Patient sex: F
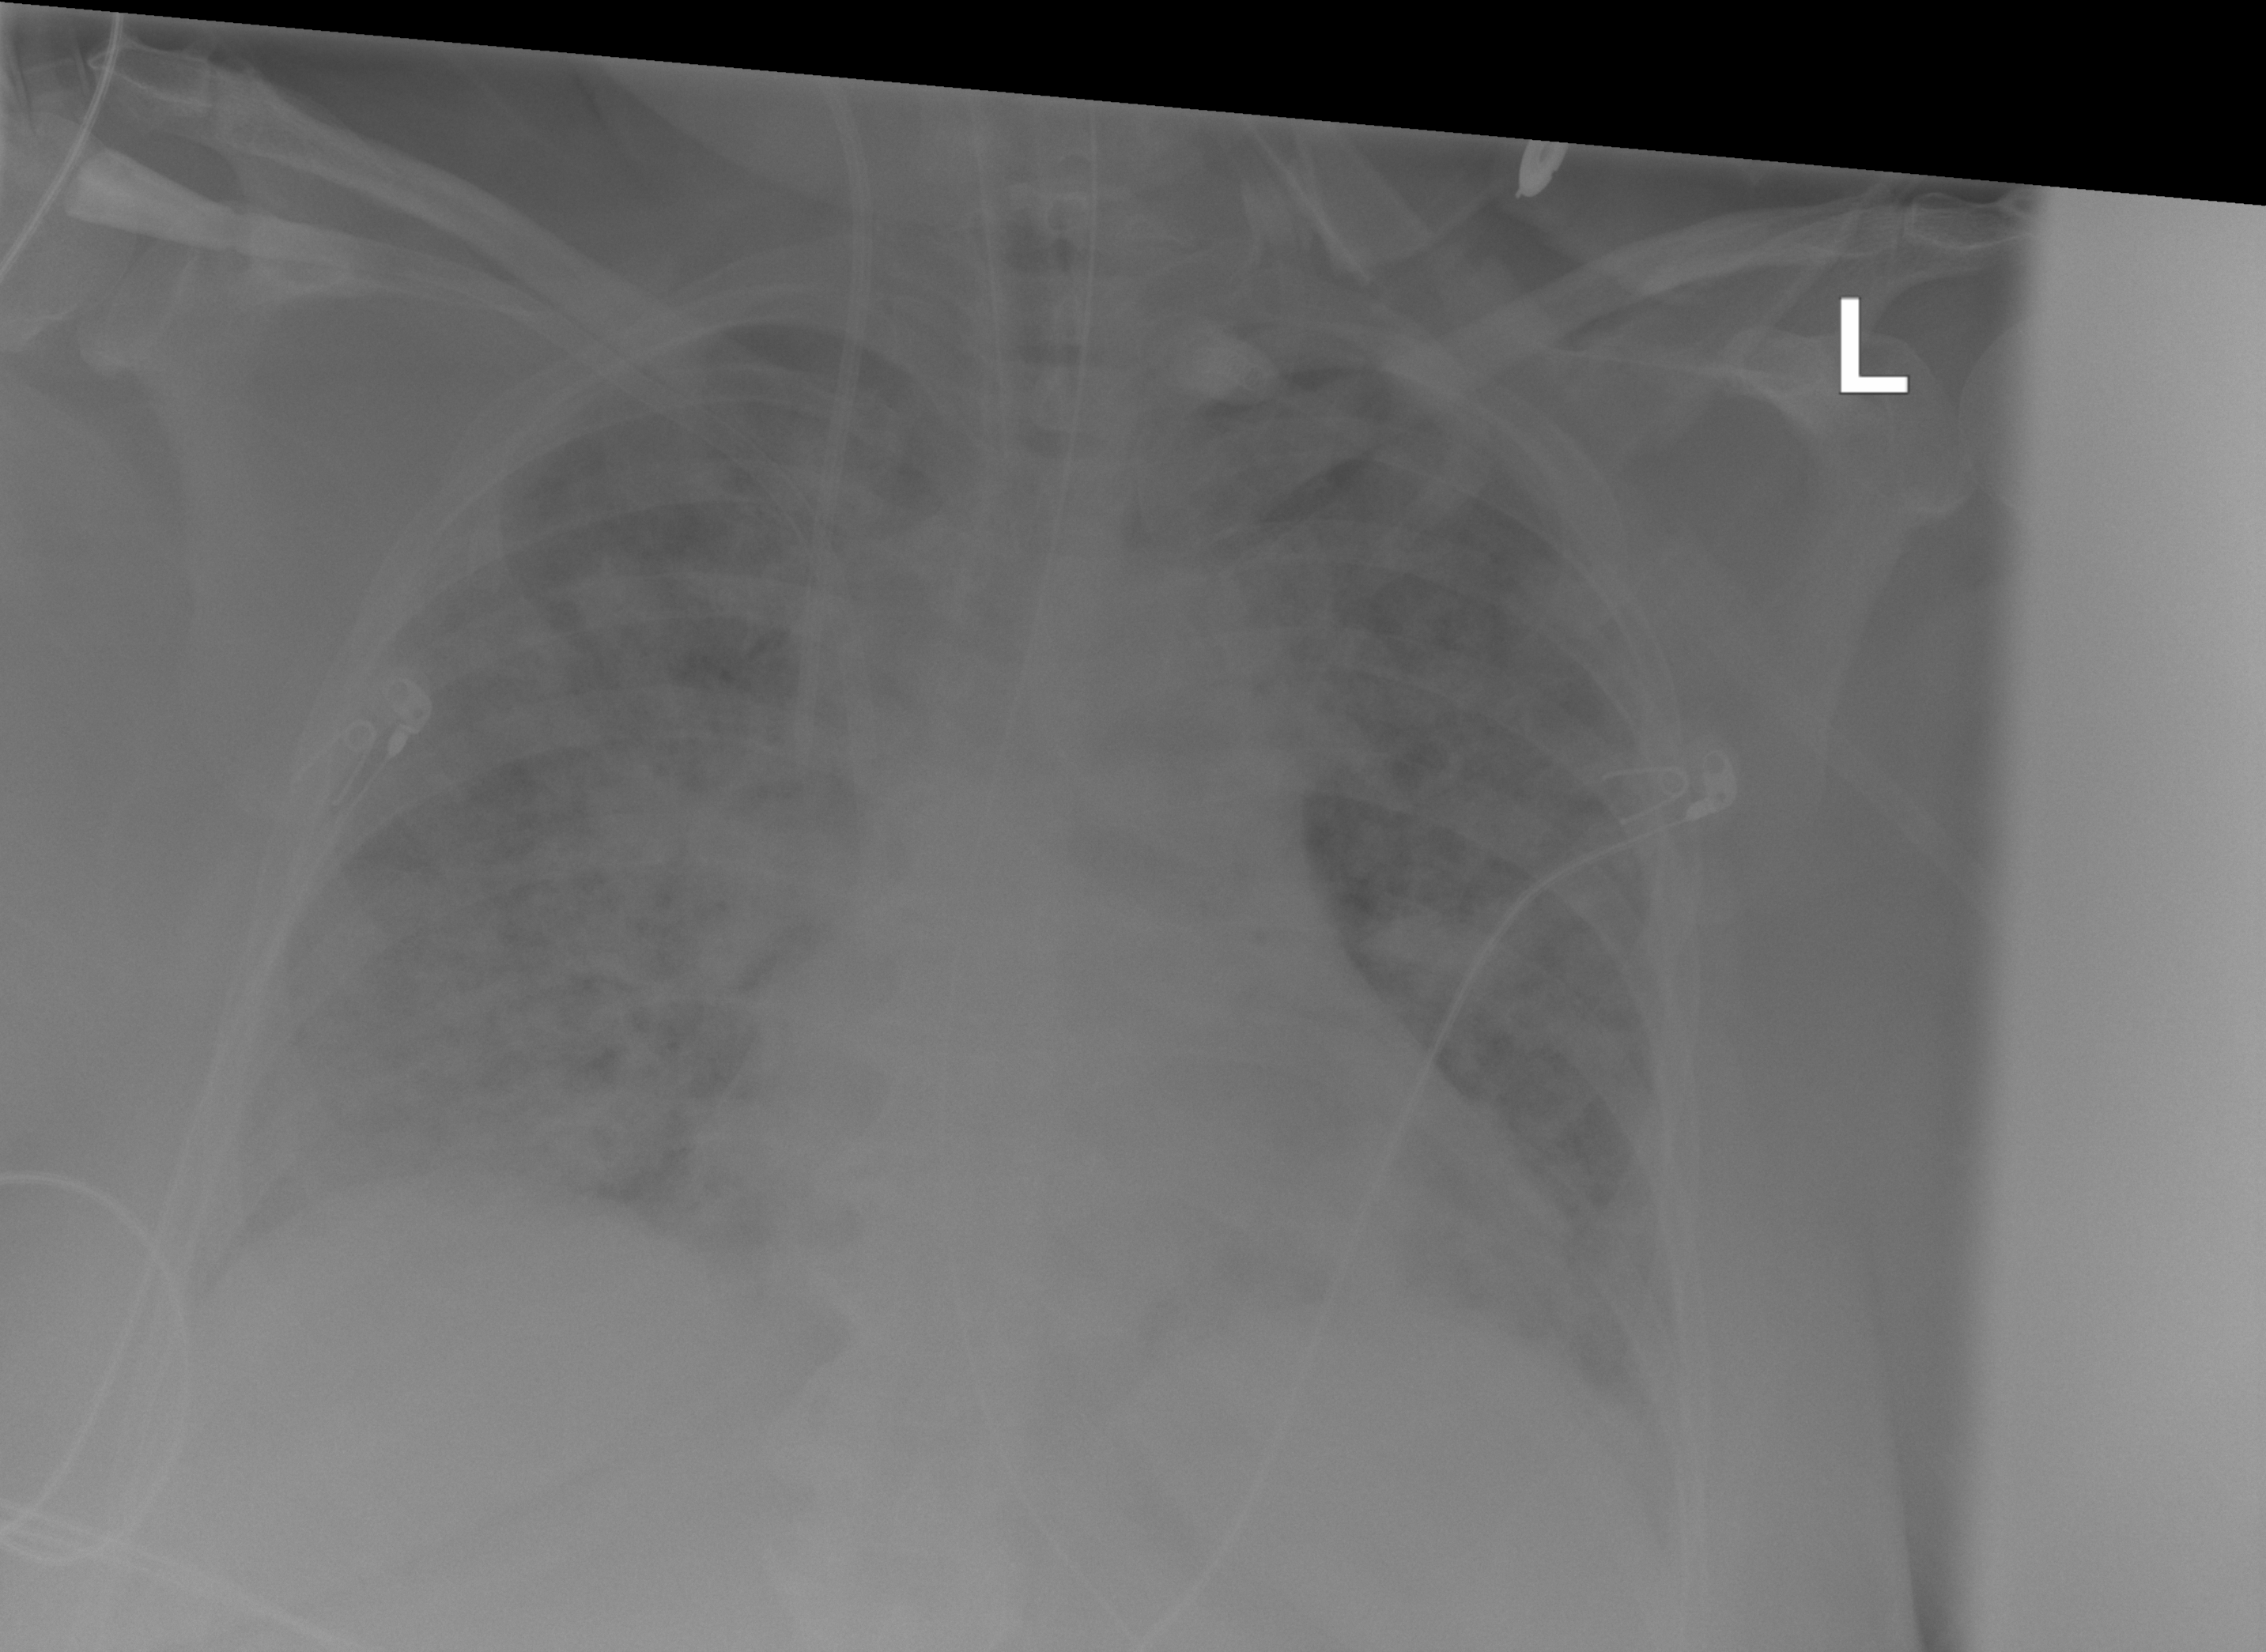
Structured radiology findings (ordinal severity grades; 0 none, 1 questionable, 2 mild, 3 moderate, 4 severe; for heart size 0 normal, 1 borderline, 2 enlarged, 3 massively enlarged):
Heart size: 2
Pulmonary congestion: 0
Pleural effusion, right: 2
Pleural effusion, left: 2
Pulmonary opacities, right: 3
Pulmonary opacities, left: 3
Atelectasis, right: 2
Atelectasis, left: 2